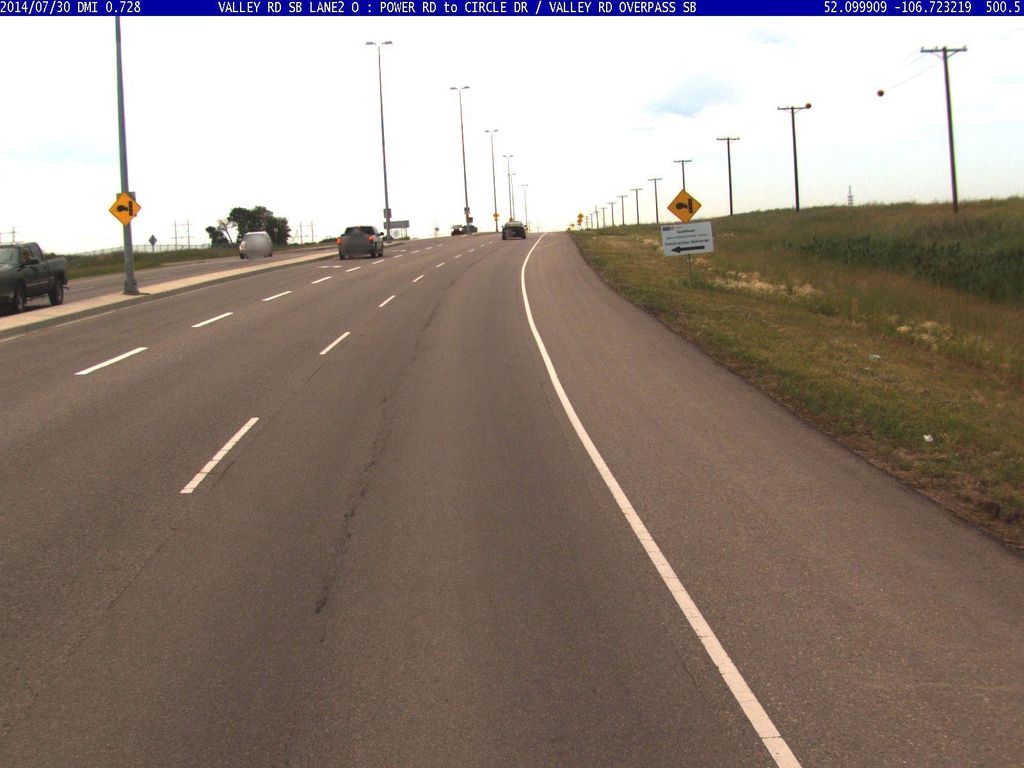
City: saskatoon